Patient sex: F
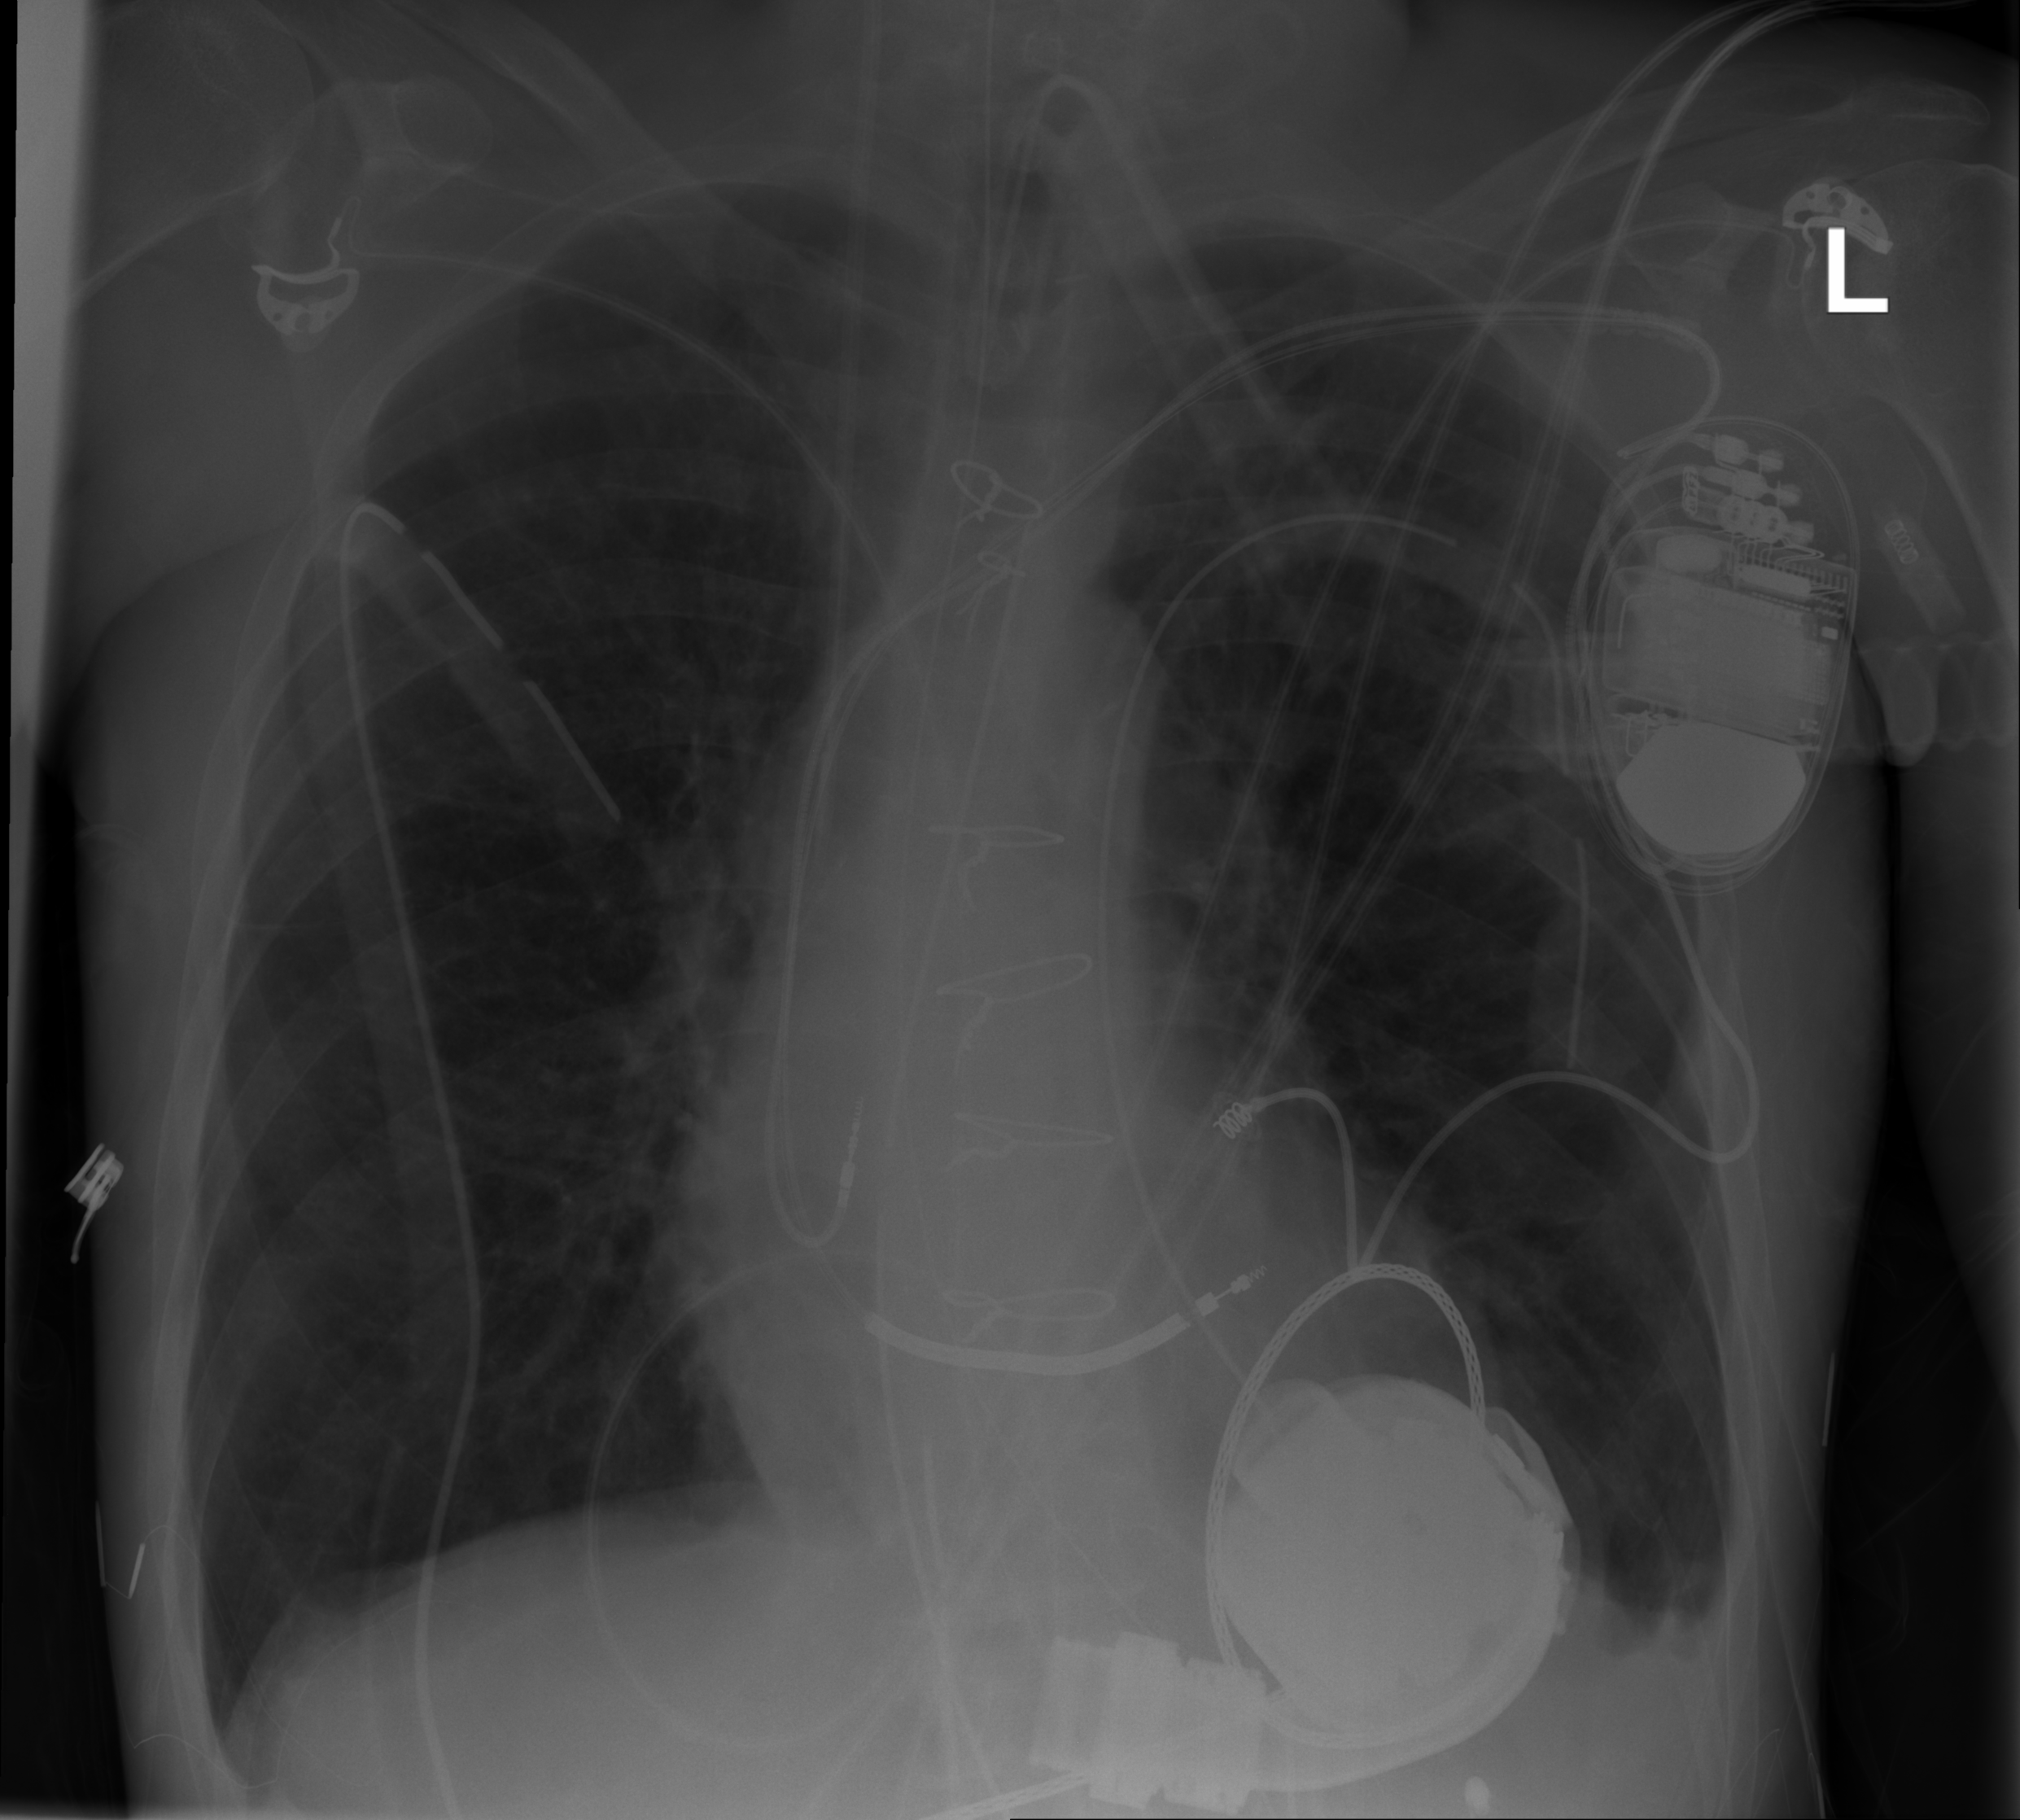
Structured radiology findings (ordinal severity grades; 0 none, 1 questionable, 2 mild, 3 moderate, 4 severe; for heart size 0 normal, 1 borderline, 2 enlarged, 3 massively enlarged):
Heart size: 0
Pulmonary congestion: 0
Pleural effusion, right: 0
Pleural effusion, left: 2
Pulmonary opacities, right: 0
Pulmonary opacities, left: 0
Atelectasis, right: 0
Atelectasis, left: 0